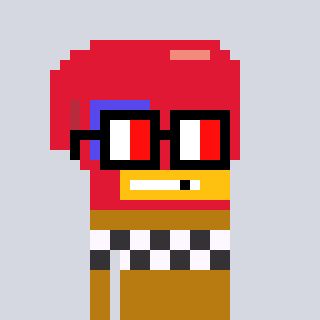
a pixel art character with square glasses with black frames and red eyes, a boxing glove-shaped head and a gold-colored body on a cool background